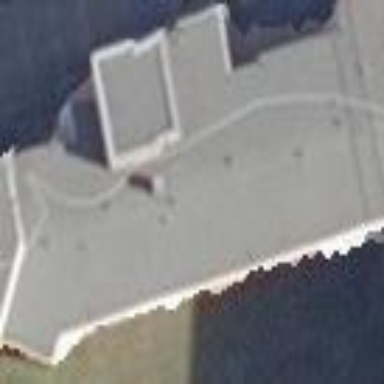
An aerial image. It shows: Apartment building with flat roof.